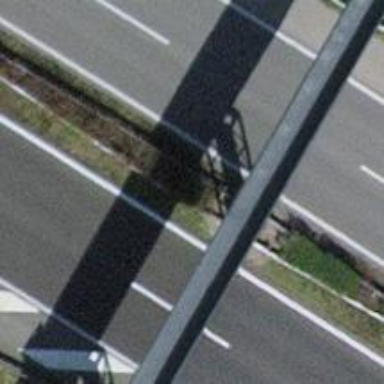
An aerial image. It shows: Bridge supported by pylons.